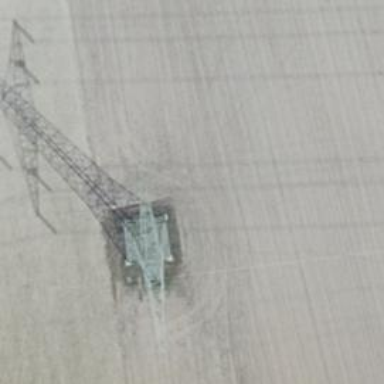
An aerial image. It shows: Power tower.